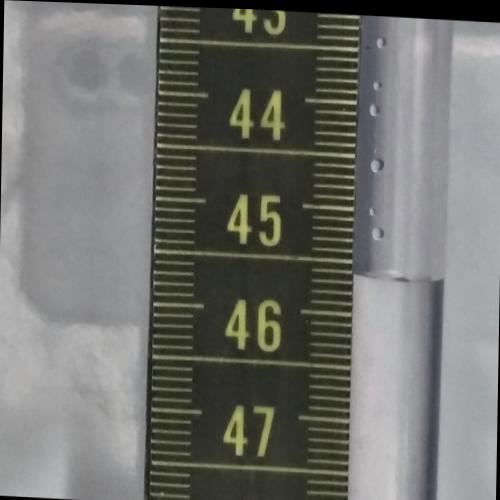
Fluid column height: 45.6 cm